Chest X-ray:
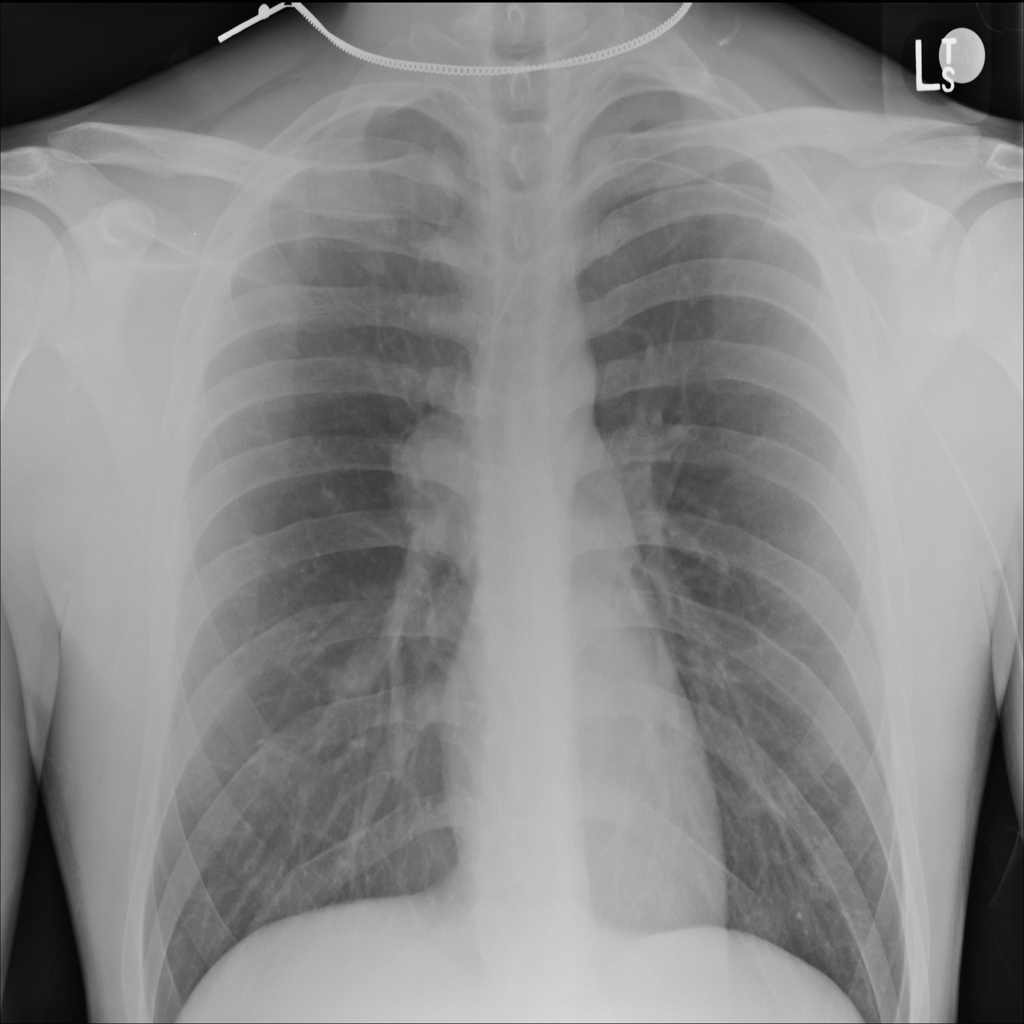
Findings: Nodule, Mass
No abnormal finding: no